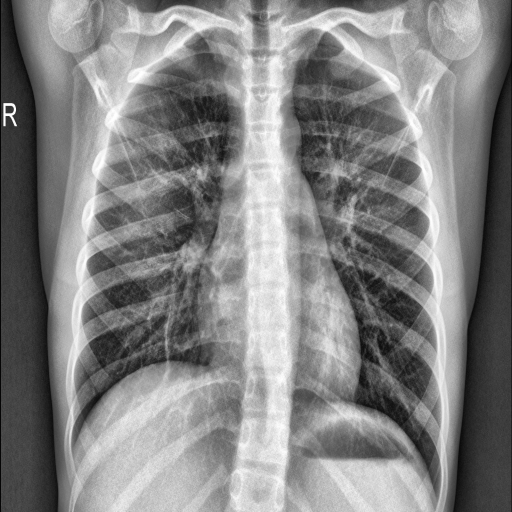
Finding: NORMAL